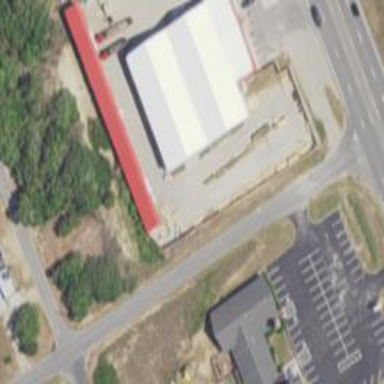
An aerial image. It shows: Retail building.